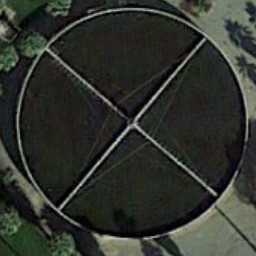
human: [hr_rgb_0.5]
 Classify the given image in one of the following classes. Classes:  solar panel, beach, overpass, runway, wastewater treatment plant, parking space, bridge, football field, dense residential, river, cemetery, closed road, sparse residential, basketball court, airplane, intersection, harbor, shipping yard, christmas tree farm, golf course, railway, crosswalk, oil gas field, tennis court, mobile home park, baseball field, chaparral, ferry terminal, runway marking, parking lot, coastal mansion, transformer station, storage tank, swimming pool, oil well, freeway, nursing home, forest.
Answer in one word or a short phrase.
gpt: wastewater treatment plant